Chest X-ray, AP view. Patient: 55 years old, sex F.
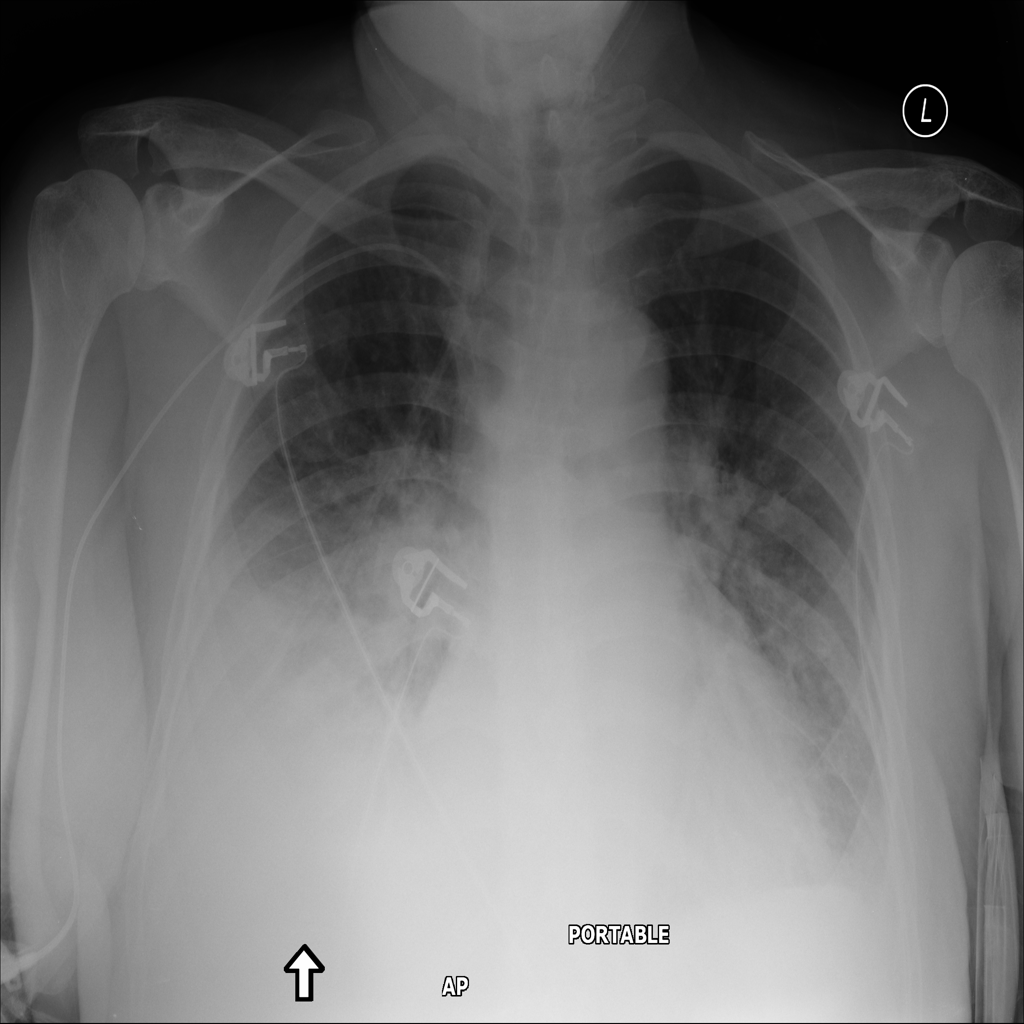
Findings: Effusion, Infiltration